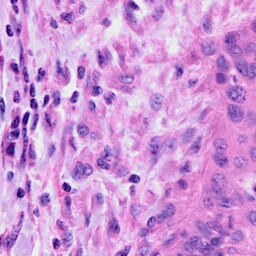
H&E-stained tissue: Cervix